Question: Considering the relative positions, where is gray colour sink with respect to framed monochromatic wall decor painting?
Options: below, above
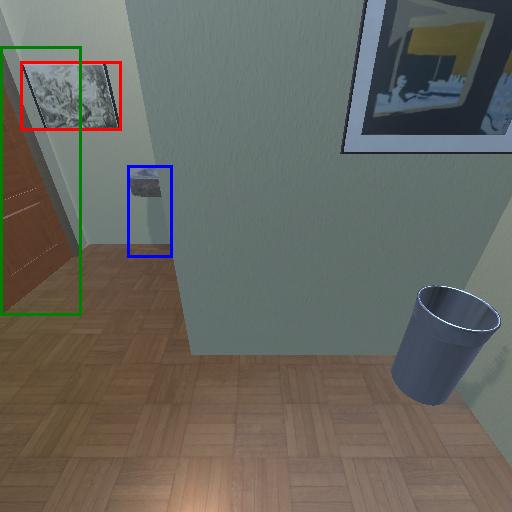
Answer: below